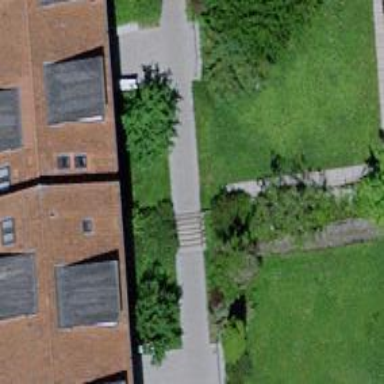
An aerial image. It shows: Set of steps made of paving stones.